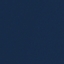
Land use / land cover class: SeaLake